Question: I'm using the C grammar here: <URL> to parse the expression 'int a2 = 5;'. ANTLR version is 4.3.
The "5" here matches a very large chain of rules: 'initializer->assignmentExpression->conditionalExpression->logicalOrExpression->logicalAndExpression->'... around 10 more '-> primaryExpression->5'.
While the parsing is correct eventually, this seems like a bug in the grammar. Can someone suggest fixes or clarifications?

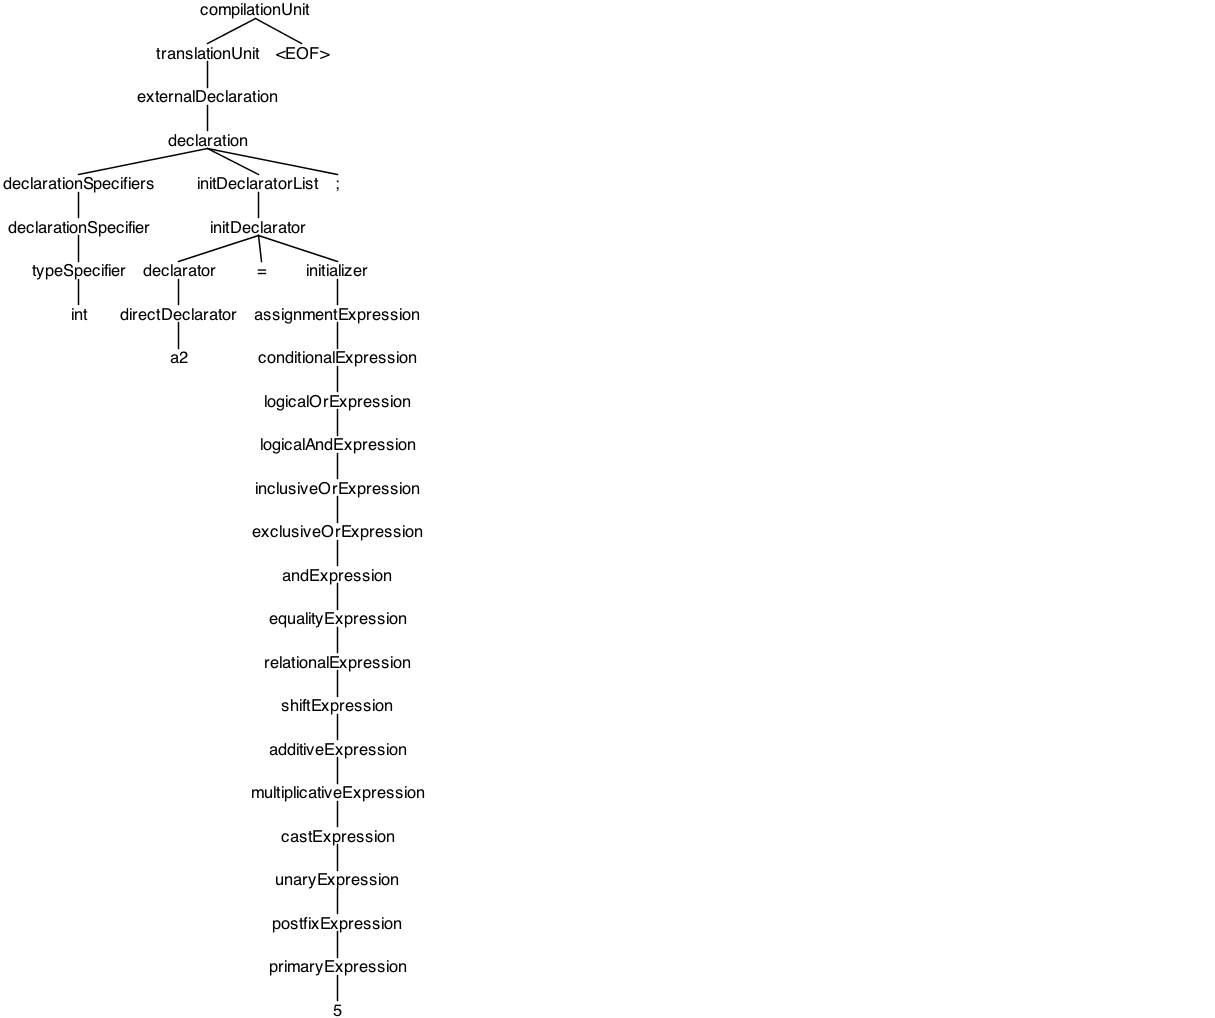
Answer: No, it is no bug. The lower down the tree simply means the higher the precedence of the operator(s).
# EDIT
The fact that the rules are chained like that is probably because Terence wrote the grammar from the C11 spec (it says so in the comments of the grammar). And in the official specs, the rules are probably written like that. You could rewrite the grammar in a more compact way however. ANTLR4 allows for direct recursive rules, making the rules:
'''
expr
: add
;
add
: mult (('+'|'-') mult)*
;
mult
: unary (('*'|'/') unary)*
;
unary
: '-' atom
| atom
;
atom
: '(' expr ')'
| NUMBER
;
'''
equivalent to the following single (ANTLR4) rule:
'''
expr
: '-' expr
| expr ('*'|'/') expr // higher precedence than rules starting with 'expr' defined below
| expr ('+'|'-') expr
| '(' expr ')'
| NUMBER
;
'''